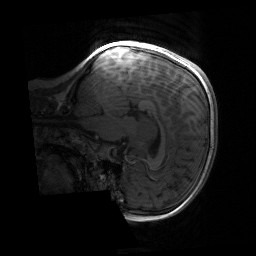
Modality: T1w
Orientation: sagittal
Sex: male
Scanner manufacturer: siemens
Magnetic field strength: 3 T
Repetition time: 1.9 s
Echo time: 0.00243 s